八年级 · 解析几何
如图, 直线 $y_{1}=k_{1} x+a$ 与 $y_{2}=k_{2} x+b$ 的交点坐标为 $(1,2)$, 则使 $y_{1}<y_{2}$ 的 $x$ 的取值范围为 ( )

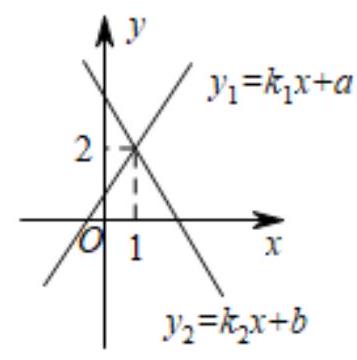
A. $x>1$
B. $x>2$
C. $x<2$
D. $x<1$
答案: D